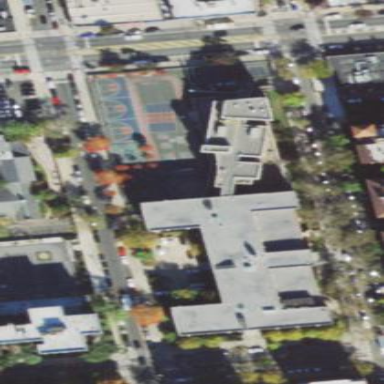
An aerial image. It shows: School building.